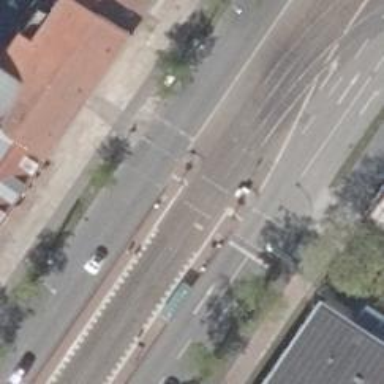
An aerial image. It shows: Crossing with traffic signals and crossing island. It also connects to tram line.